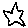
Label: star